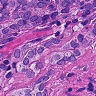
Metastatic tissue present: yes